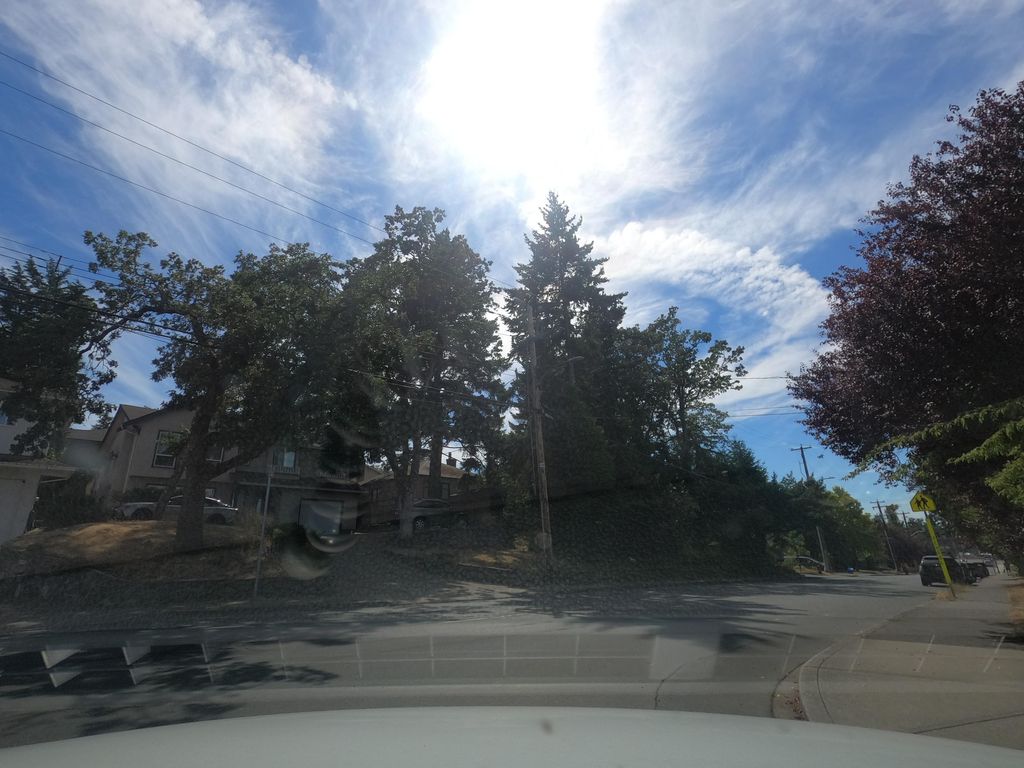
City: victoria